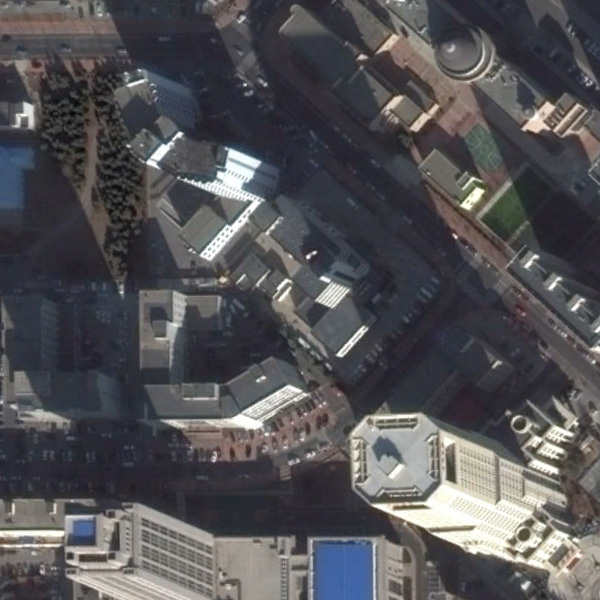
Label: Commercial